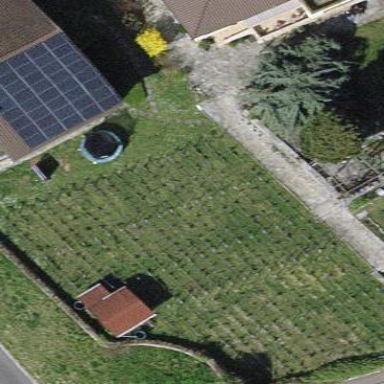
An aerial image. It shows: Vineyard.